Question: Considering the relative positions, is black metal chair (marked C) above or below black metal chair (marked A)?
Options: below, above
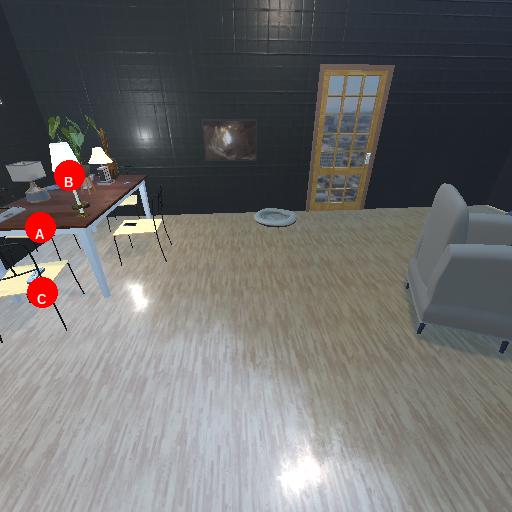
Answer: below